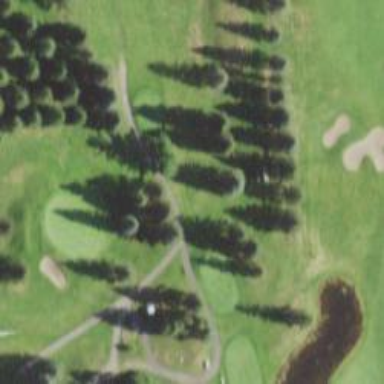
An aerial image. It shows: Well-maintained grade1 path in golf course.